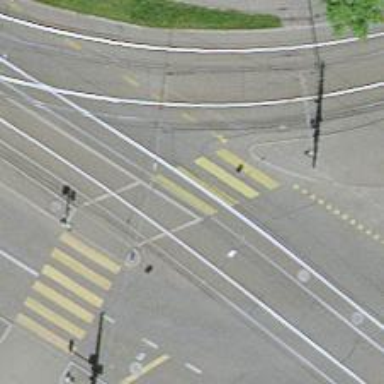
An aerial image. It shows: Tram crossing on the railway.